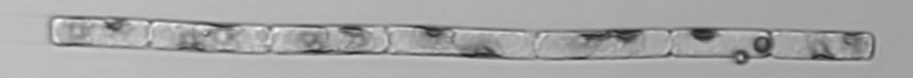
Label: Guinardia_delicatula